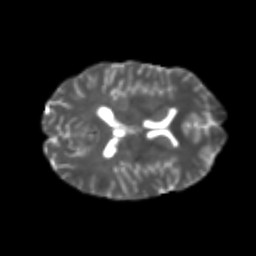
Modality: T2w
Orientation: axial
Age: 23
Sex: female
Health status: healthy
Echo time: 0.074 s